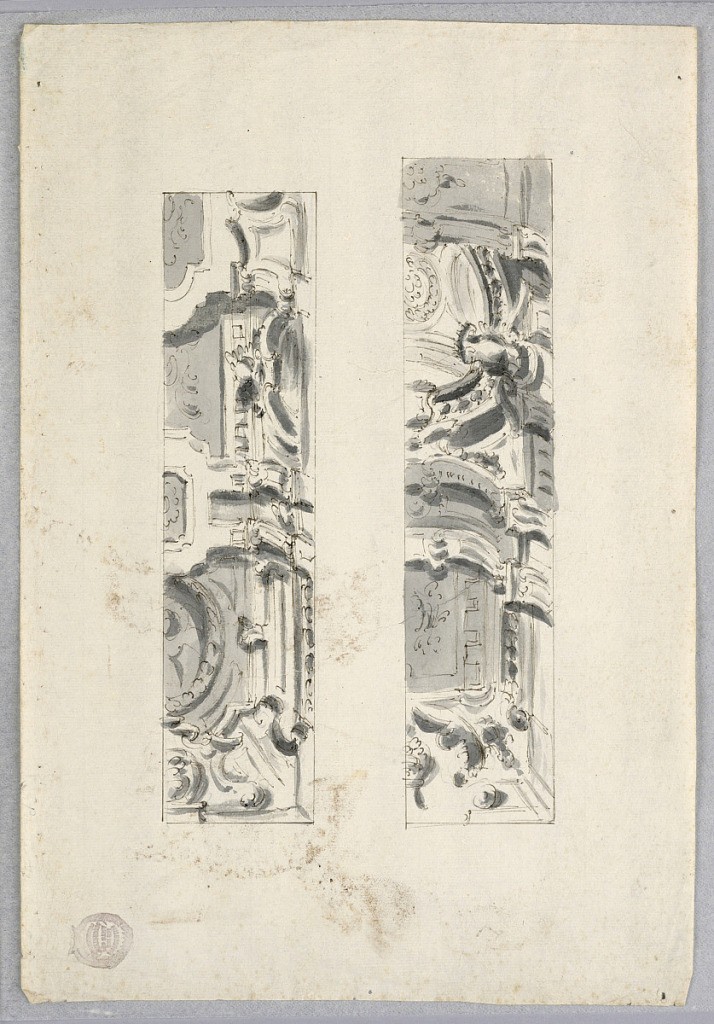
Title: Project for a Painted Ceiling
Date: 1750–1775
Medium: Pen and brown ink, brush and gray wash, traces of graphite on off-white laid paper
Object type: Drawing
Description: Two vertical panels shows alternative designs.